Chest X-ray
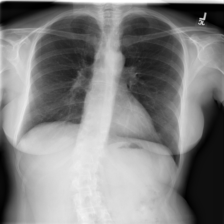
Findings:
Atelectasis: negative
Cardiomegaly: negative
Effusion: negative
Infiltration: negative
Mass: negative
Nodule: negative
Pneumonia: negative
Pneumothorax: negative
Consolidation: negative
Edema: negative
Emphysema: negative
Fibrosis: negative
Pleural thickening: negative
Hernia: negative